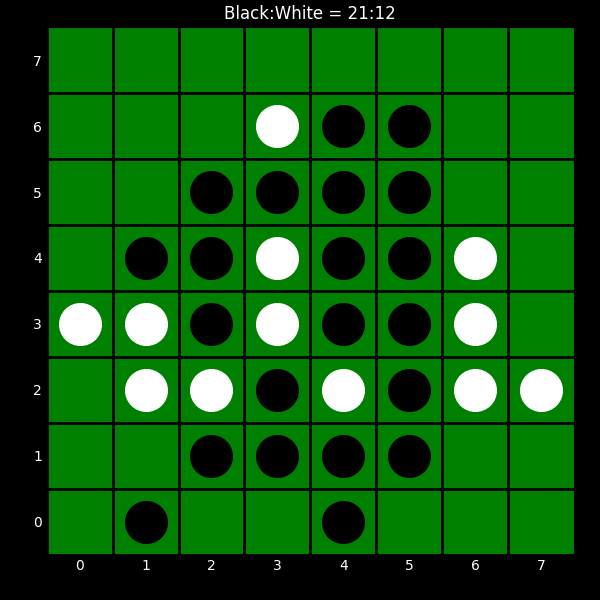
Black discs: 21
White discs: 12